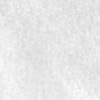
Label: no_change